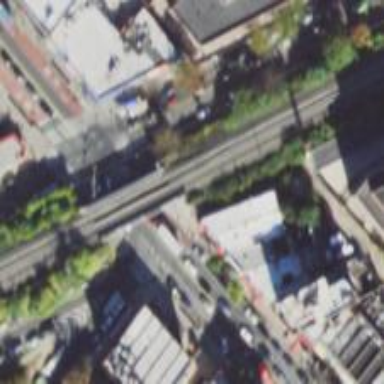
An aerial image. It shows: Railway bridge with electrified rail tracks.